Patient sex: M
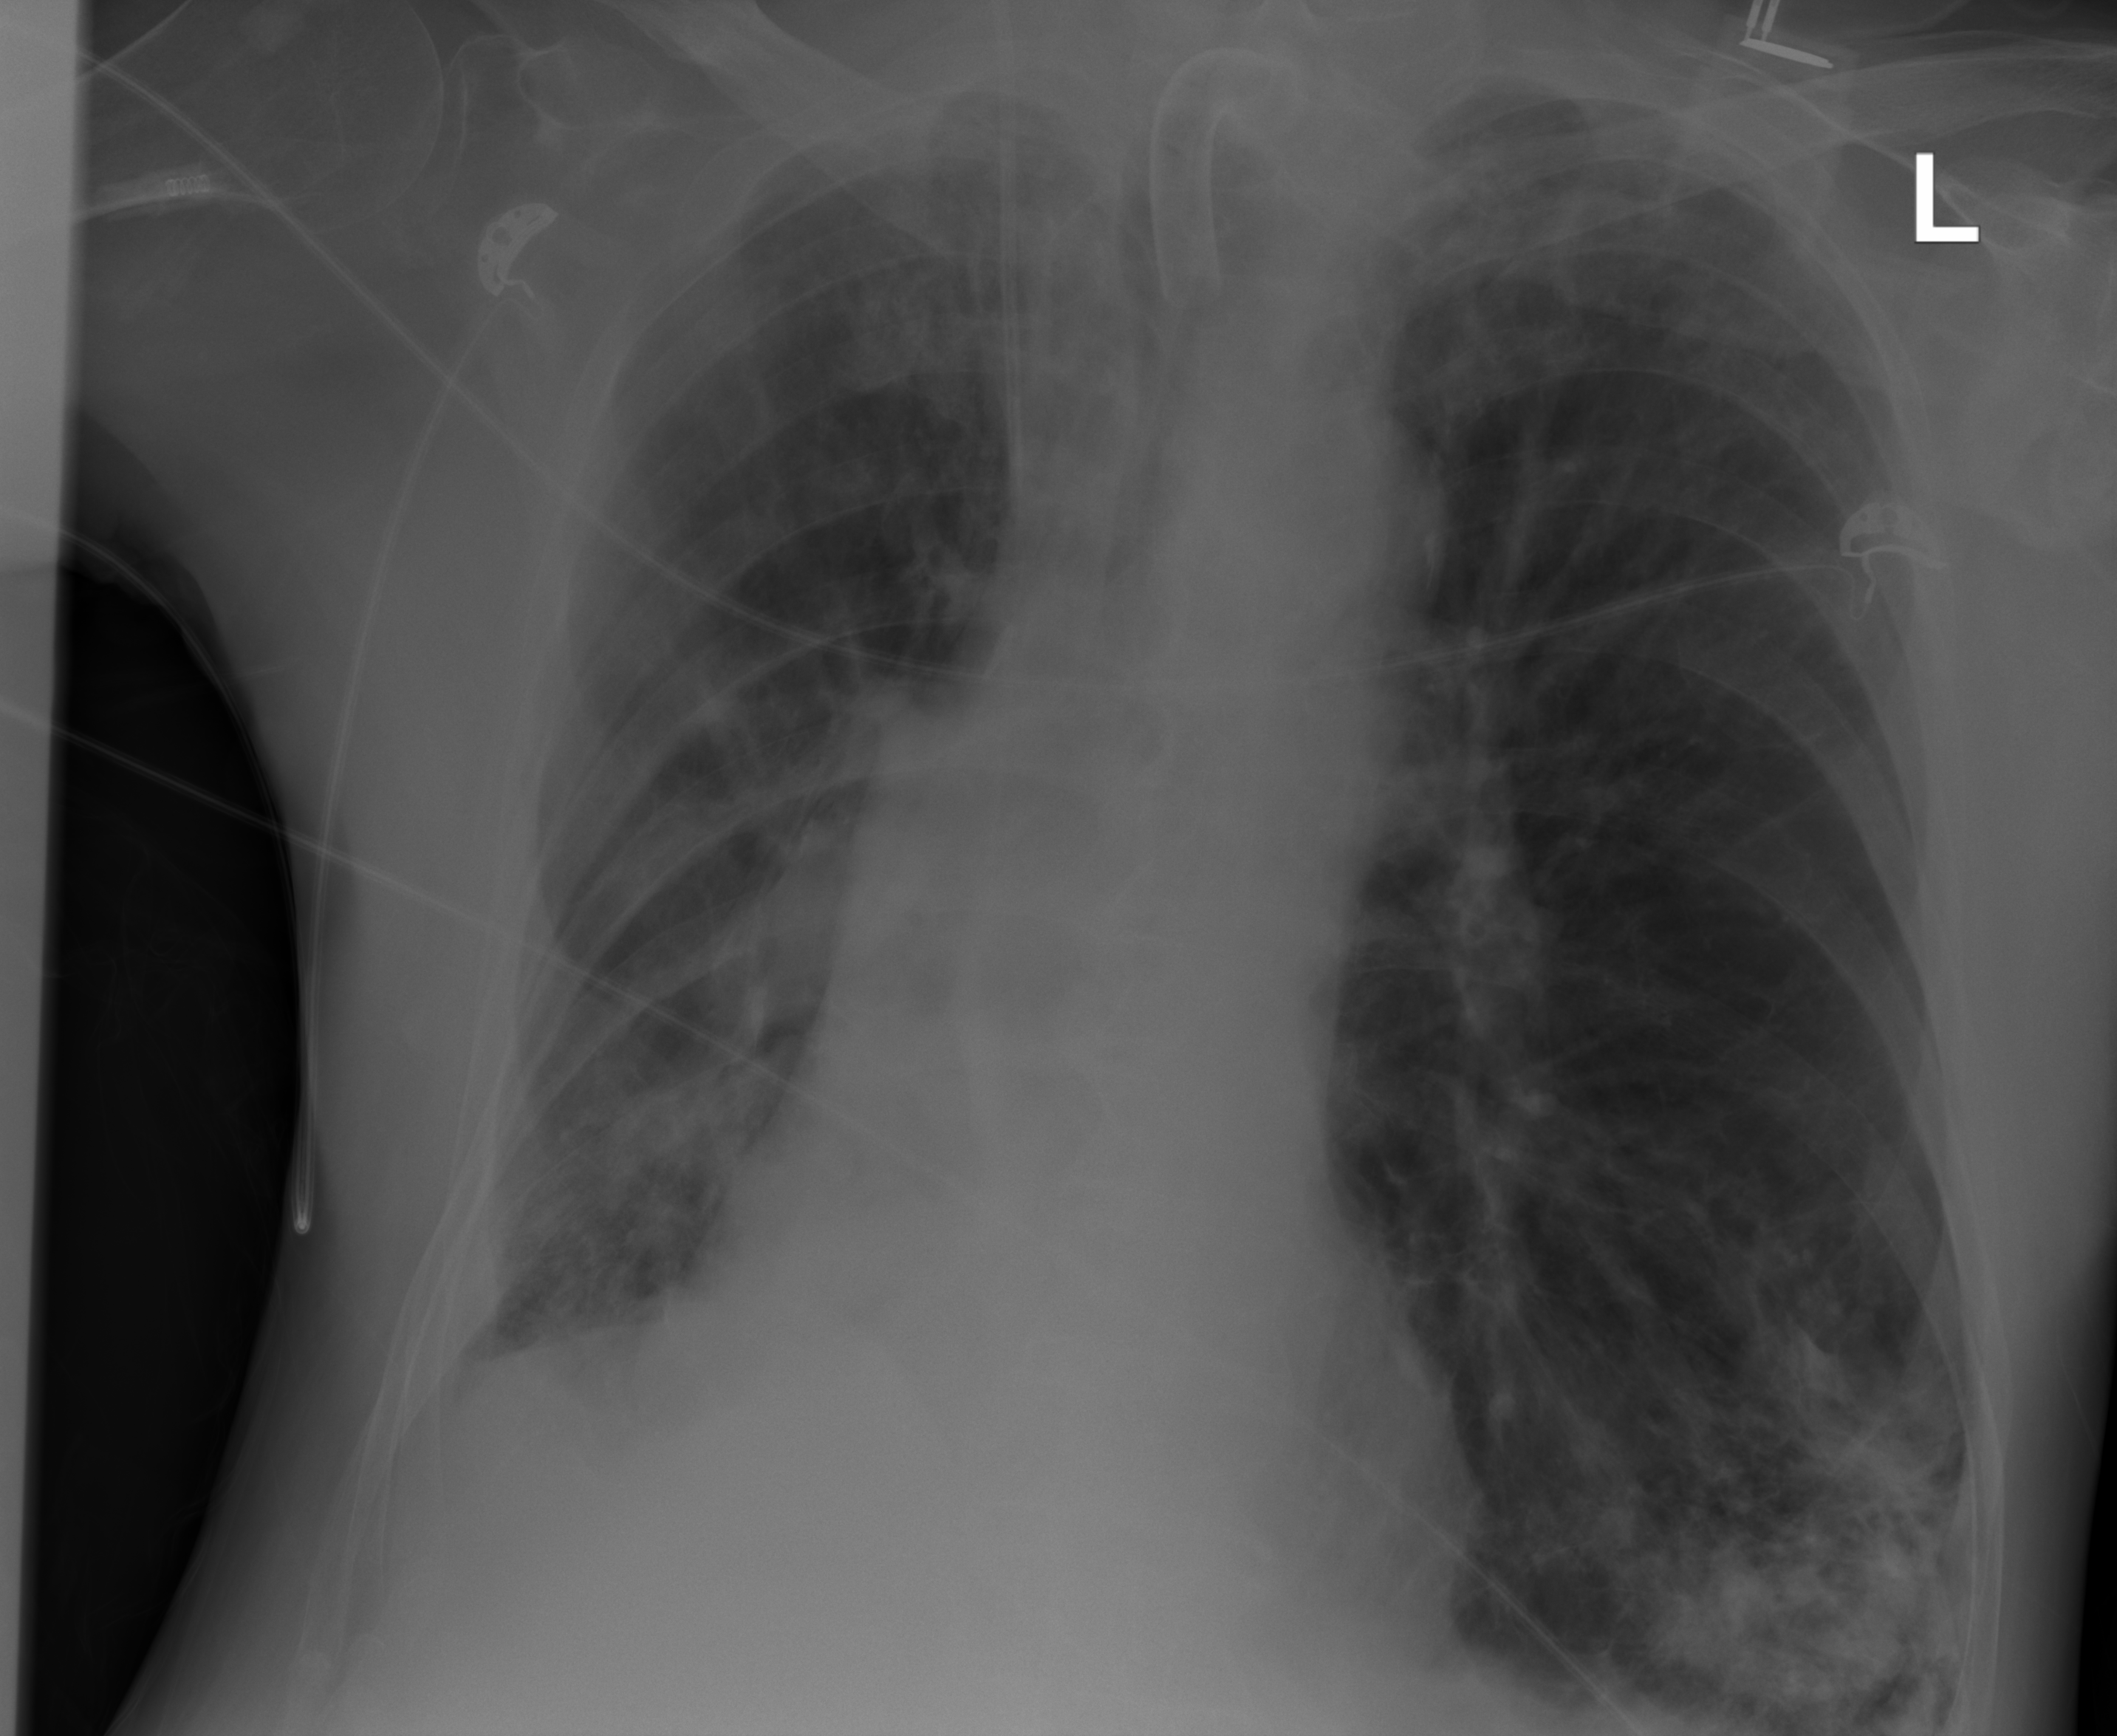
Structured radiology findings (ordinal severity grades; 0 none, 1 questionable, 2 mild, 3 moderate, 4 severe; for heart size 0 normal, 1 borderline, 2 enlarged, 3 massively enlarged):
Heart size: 2
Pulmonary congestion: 0
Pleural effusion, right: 2
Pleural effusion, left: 2
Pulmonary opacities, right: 0
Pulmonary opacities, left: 0
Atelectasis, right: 2
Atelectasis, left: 2